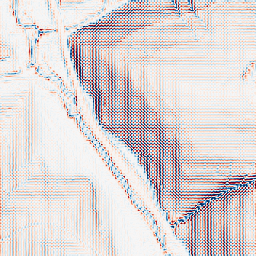
Category: wavelet
Decomposition family: wavelet_dwt
Decomposition parameters: wavelet: haar
level: 2
Upsampling method: bilinear
Upsampling parameters: scale: 4
Upsampling scale: 4